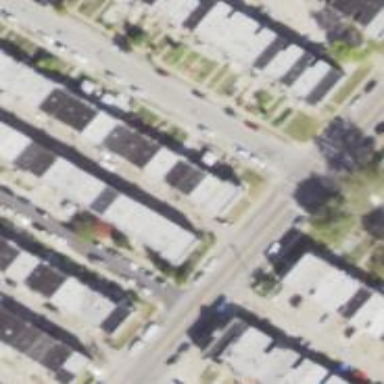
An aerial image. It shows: Alley classified as service road.